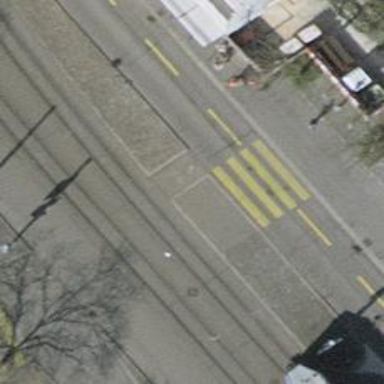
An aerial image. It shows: Uncontrolled zebra crossing.